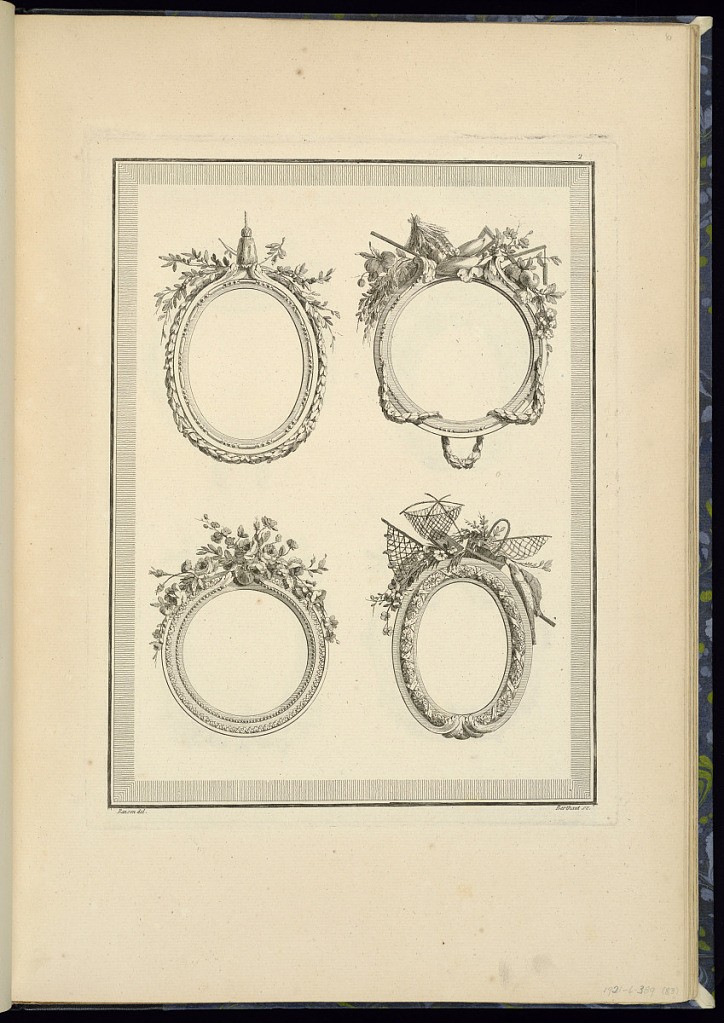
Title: Four Medallion or Frame Designs
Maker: Pierre Ranson, French, 1736–1786
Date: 1778
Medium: Etching on laid paper
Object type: Print
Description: Four designs for medallions or frames, oval and round, decorated with moldings and topped with trophies. The ornament and motifs include laurel leaves, rosettes, ribbon, beads, acanthus leaves, festoons of leaves, foliate branches, flowers, fishing nets, bucket, fish, fruit, vegetables, and a tassel. The plate is numbered and signed.